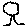
Label: tree